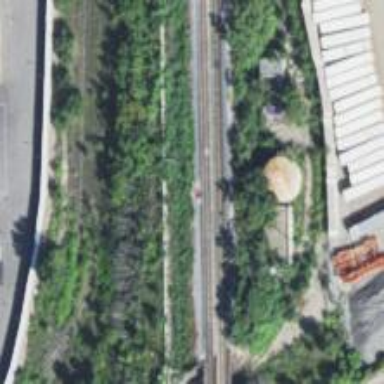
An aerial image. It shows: Abandoned railway.